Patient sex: F
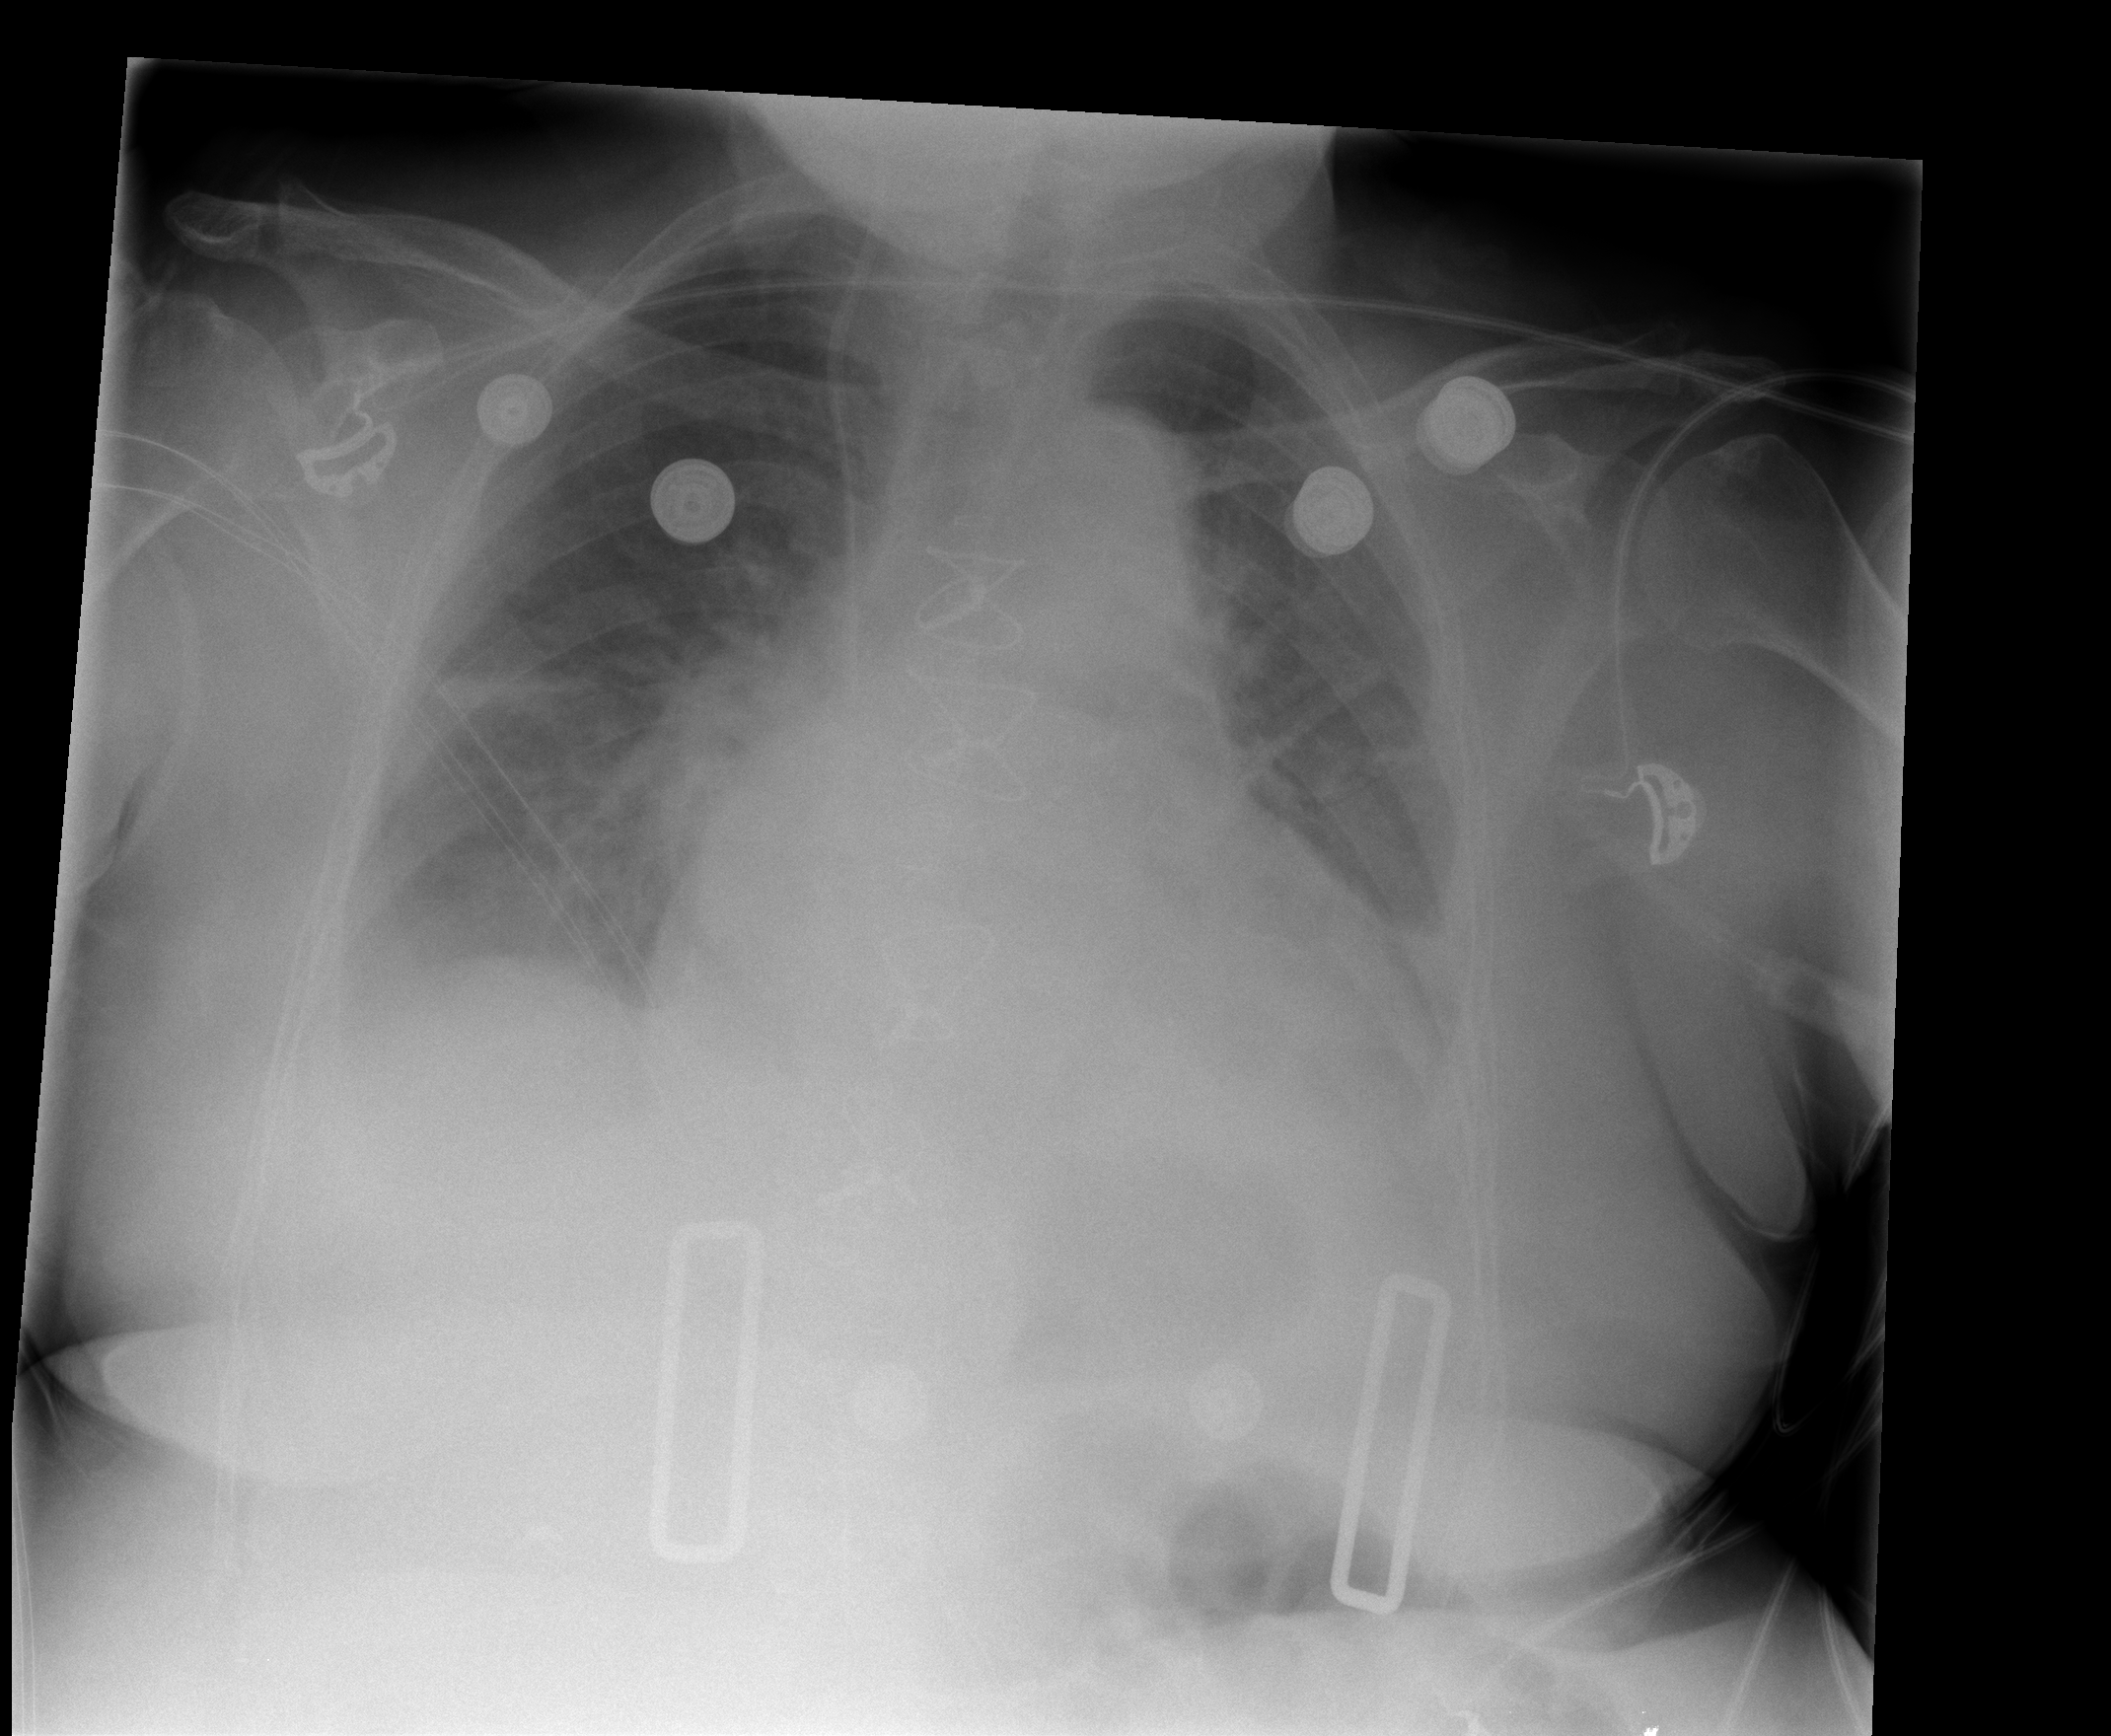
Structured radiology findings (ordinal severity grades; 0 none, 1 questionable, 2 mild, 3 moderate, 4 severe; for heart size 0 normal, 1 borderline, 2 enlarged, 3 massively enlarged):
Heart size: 2
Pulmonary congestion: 2
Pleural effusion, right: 2
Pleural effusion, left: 2
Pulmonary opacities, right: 0
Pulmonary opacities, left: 1
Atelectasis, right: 2
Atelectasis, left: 2